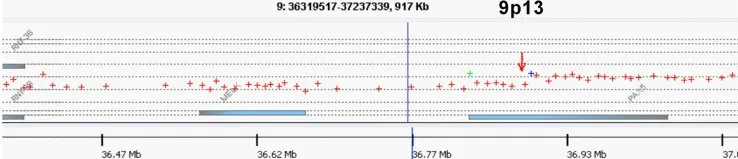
(A) Array comparative genomic hybridization showing the breakpoints of 9p13/PAX5 and 7p13/UBE2D4.
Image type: electrography (ekg)